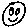
Label: smiley face